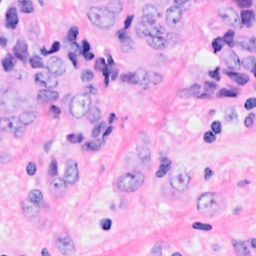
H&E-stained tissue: Breast